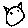
Label: cat